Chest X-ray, AP view. Patient: 17 years old, sex M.
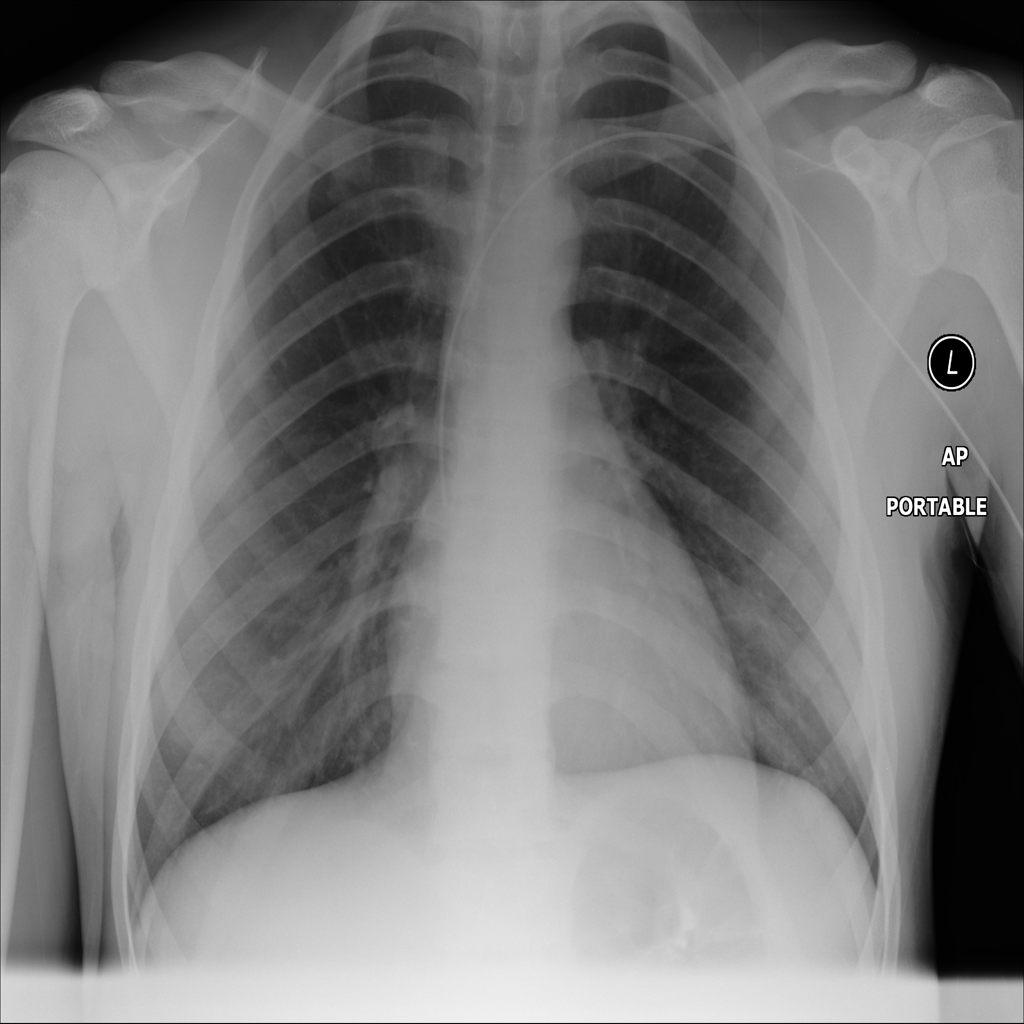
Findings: No Finding